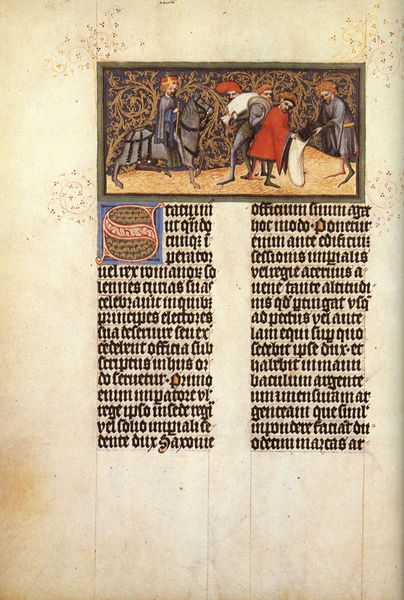
Titel: Die Goldene Bulle
Institution: Wien, Österreichische Nationalbibliothek
Schlagwörter: blau, weiß, bunt, hüte, männer, rot, ornament, mützen, bibel, geschichte, gold, handel, pferd, reiter, ranken, schrift, papier, könig, illustration, initiale, ranke, buchseite, pergament, mittelalter, lettern, latein, sachsen, buchmalerei, codex, illumination, mäs, eingerückt